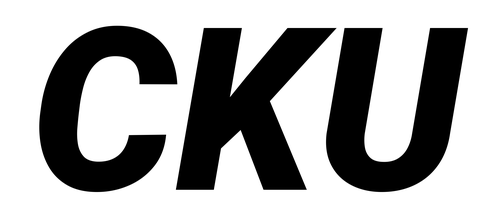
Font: Roboto-Italic_Black_Italic